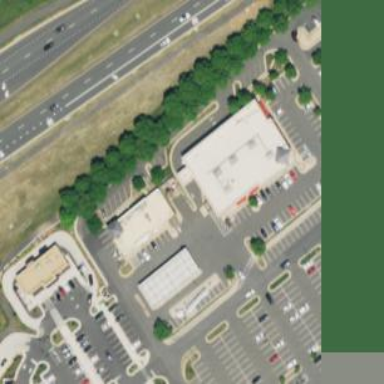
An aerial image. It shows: Convenience shop.